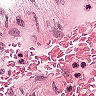
Metastatic tissue present: no